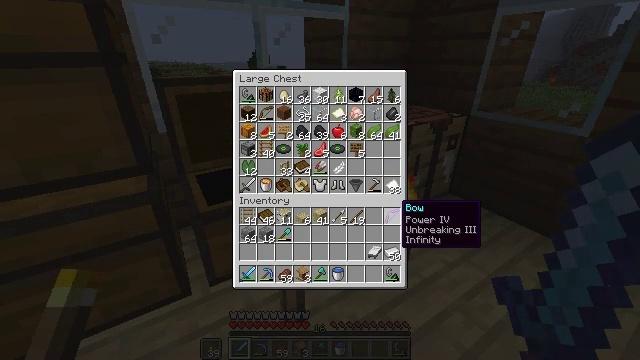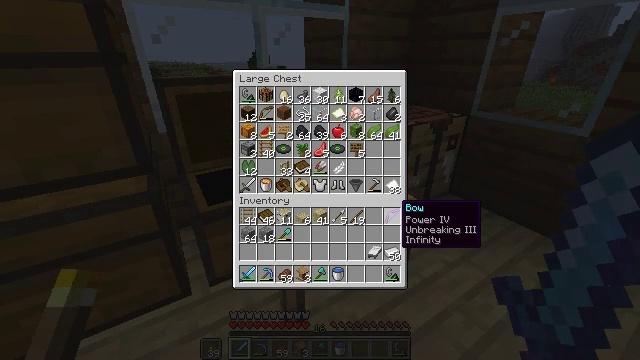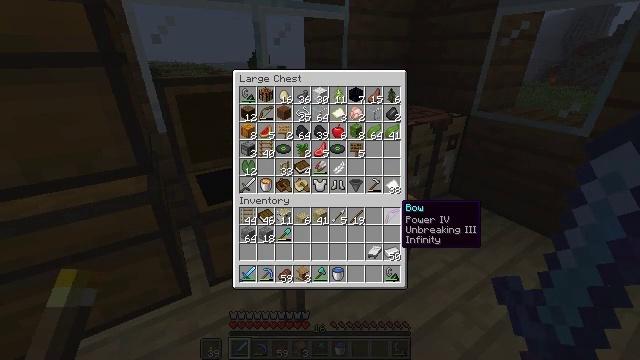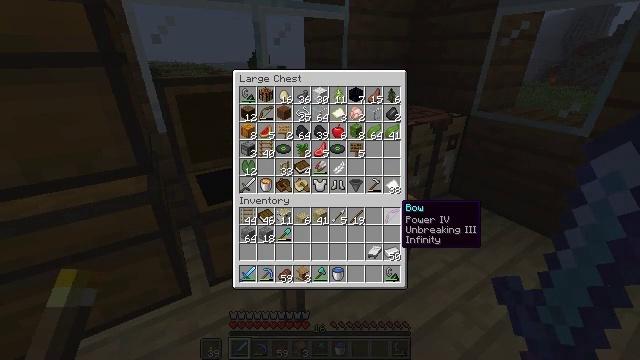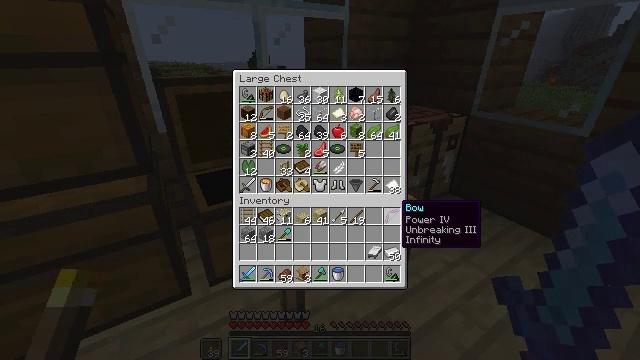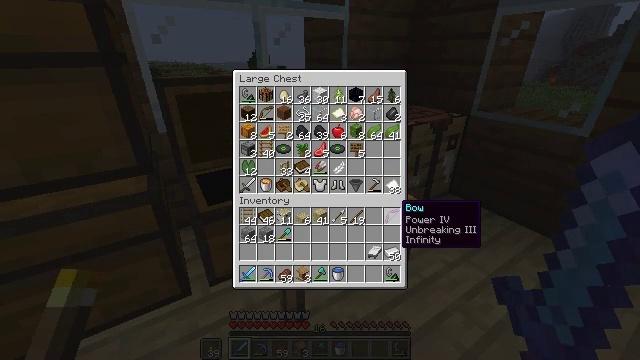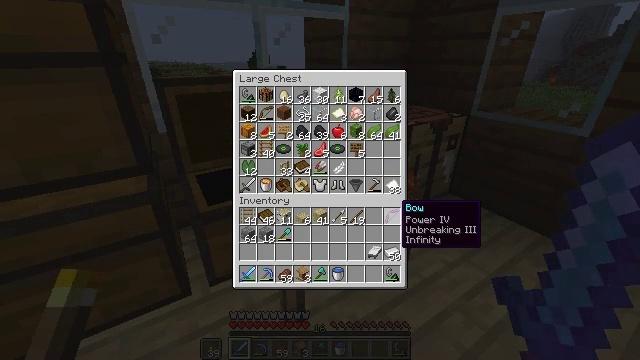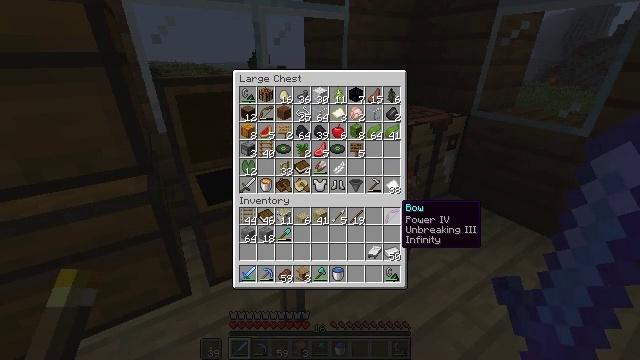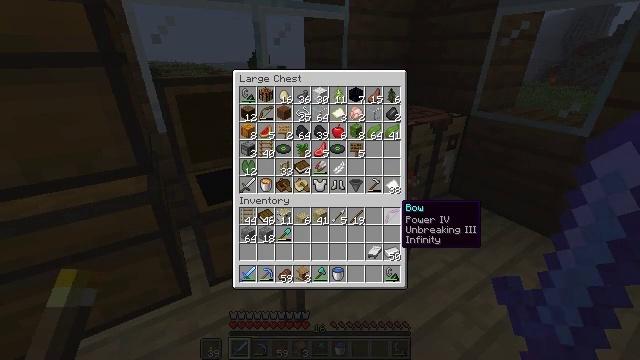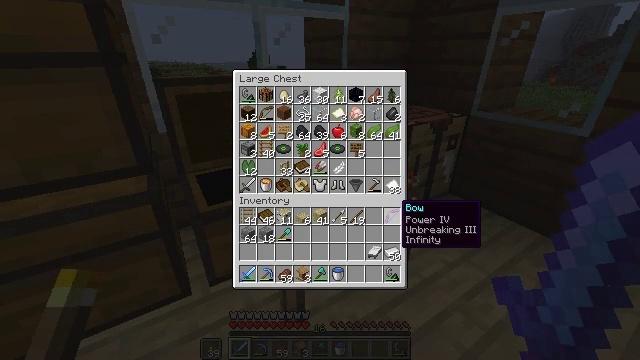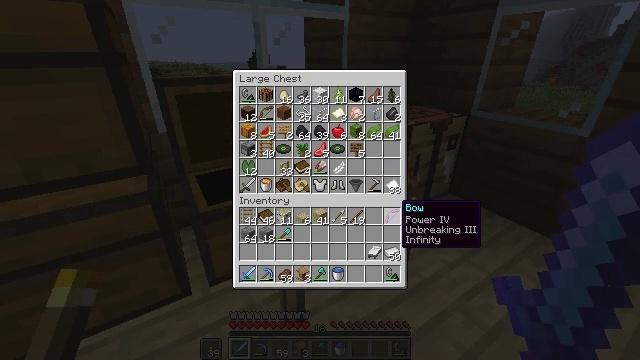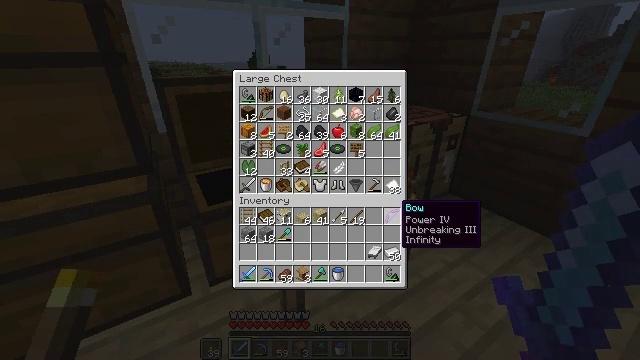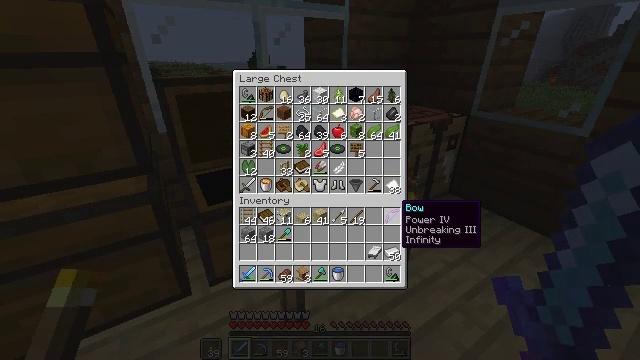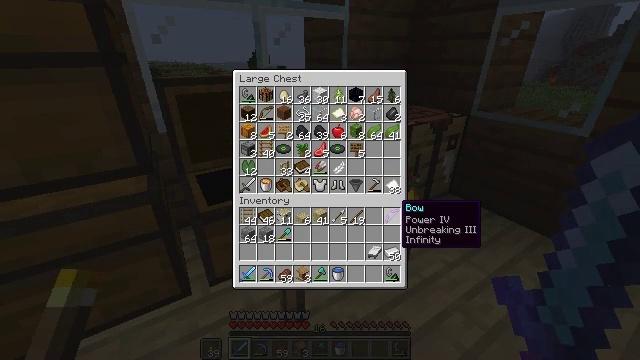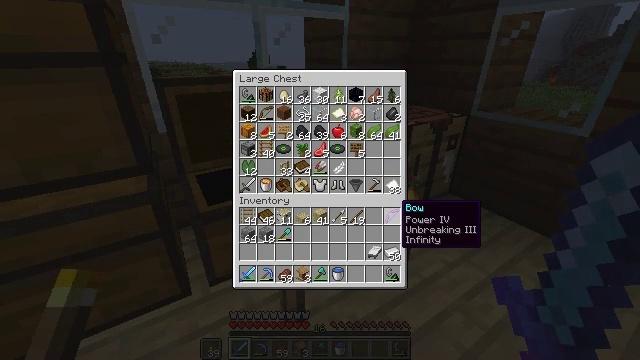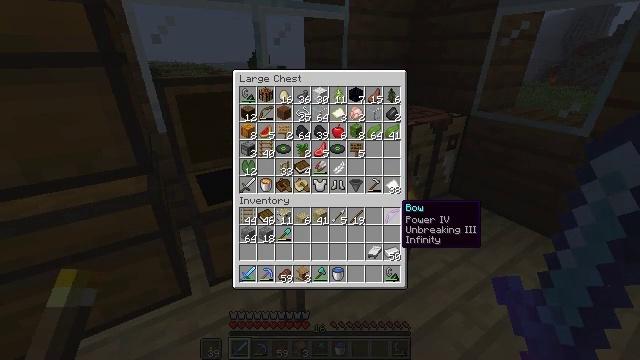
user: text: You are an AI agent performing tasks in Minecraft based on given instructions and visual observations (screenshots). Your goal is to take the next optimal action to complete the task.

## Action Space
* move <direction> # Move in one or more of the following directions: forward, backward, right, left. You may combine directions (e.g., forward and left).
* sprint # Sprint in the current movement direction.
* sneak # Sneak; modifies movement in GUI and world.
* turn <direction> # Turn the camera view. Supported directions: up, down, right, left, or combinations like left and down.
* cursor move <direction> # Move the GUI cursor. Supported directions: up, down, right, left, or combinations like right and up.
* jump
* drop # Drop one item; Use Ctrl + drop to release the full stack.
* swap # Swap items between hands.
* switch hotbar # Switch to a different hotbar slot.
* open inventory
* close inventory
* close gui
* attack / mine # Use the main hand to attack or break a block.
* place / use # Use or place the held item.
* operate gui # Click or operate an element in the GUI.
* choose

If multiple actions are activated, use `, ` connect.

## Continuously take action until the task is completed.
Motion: motion action
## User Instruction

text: Left click on the stonecutter to break it.
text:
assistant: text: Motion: no_op
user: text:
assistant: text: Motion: no_op
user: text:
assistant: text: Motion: no_op
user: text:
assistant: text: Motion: no_op
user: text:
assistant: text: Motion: no_op
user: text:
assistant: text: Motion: no_op
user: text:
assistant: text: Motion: no_op
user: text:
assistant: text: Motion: no_op
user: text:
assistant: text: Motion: no_op
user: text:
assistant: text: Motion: no_op
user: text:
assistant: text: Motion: no_op
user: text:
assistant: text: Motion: no_op
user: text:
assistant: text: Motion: no_op
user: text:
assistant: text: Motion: no_op
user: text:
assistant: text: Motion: no_op
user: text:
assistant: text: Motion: no_op
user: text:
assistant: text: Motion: no_op
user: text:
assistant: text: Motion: no_op
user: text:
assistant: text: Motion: no_op
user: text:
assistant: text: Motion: no_op
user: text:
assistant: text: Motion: no_op
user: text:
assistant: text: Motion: no_op
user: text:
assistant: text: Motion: no_op
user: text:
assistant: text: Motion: no_op
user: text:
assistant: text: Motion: no_op
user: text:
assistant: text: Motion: no_op
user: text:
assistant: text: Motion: no_op
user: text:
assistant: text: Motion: no_op
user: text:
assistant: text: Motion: no_op
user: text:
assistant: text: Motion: no_op